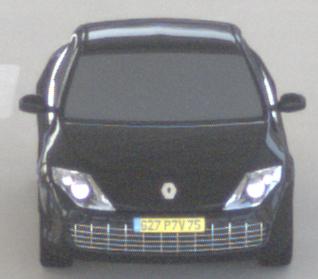
Make: Renault
Model: Laguna Coupé TCe 170
Detailed model: Laguna (III) Coupé
Model produced from: 2010/11
Model produced until: 2011/05
Doors: 2
Color: black
Road condition: dry road
Daytime: morning or afternoon
Contrast: low contrast